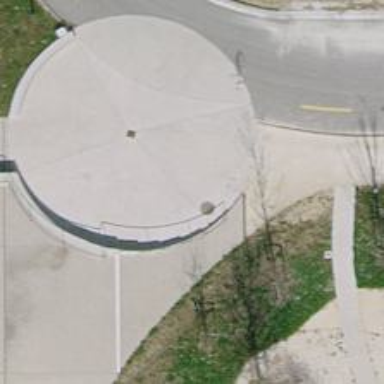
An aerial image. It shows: Road with steps.